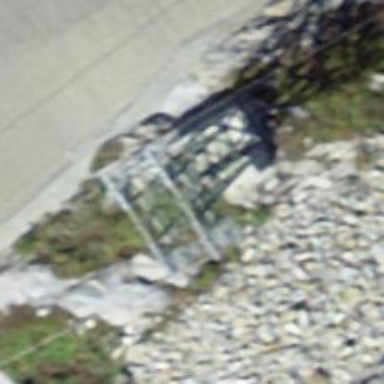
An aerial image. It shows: Pylon for aerialway.